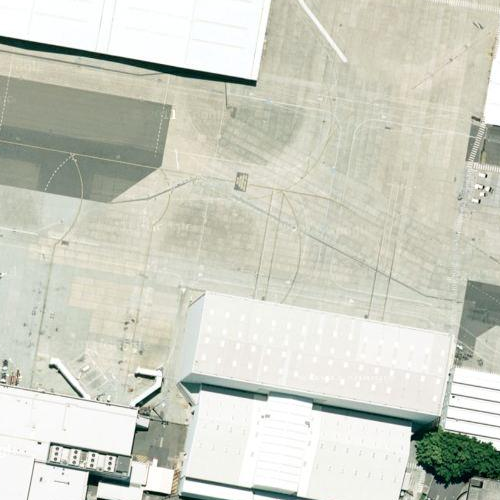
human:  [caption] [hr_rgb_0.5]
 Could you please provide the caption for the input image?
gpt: This is an airport only with some luggage cars parked on .

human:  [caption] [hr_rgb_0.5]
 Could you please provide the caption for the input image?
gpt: An empty airport with some airport buildings beside .

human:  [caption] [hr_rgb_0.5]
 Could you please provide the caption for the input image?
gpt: This is an empty airport with some airport buildings beside .

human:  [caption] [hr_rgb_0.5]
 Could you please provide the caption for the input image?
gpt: An empty airport only with some luggage cars and buildings .

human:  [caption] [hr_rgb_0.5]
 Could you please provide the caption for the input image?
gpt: An empty airport with some airport buildings beside .